Aerial crown-view tile of a tropical tree (Barro Colorado Island, Panama), acquired 20240813:
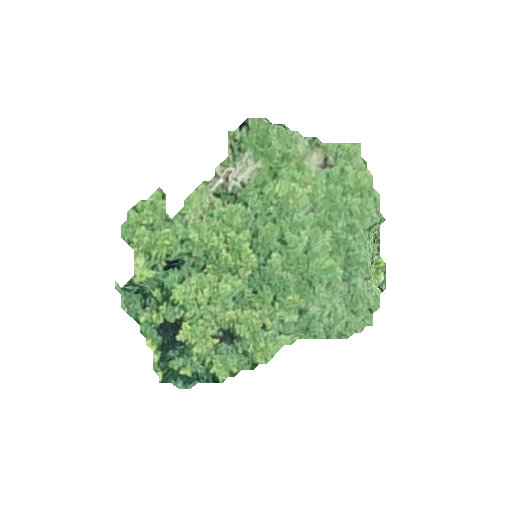
Species: Terminalia amazonia
GBIF accepted scientific name: Terminalia amazonica
Crown area: 74.135 m²